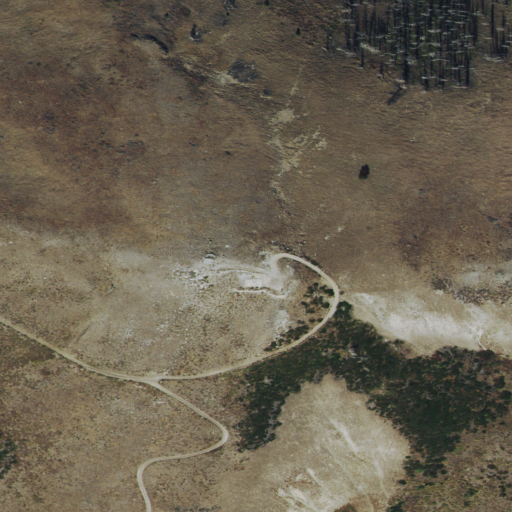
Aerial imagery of mountain in Idaho named House Mountain containing shrub, grassland, and evergreen forest